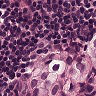
Metastatic tissue present: no